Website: macys
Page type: customer-info-address
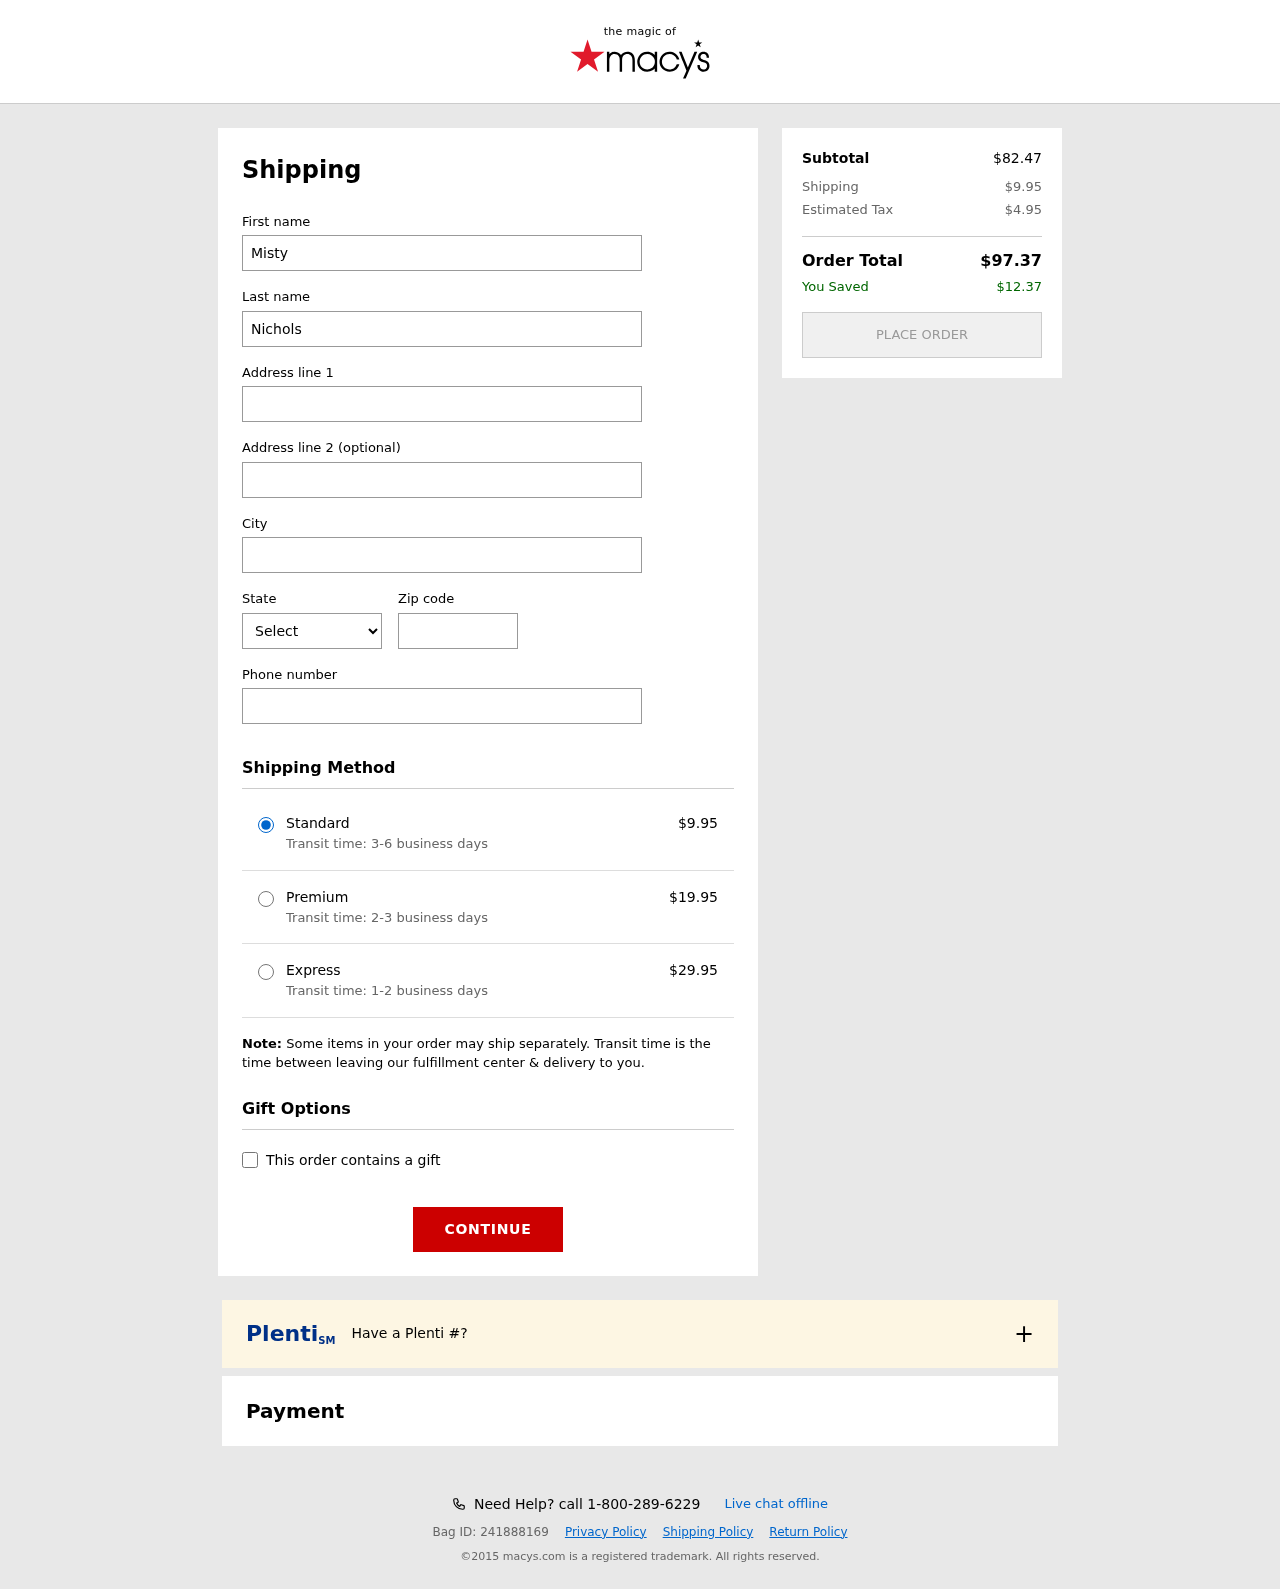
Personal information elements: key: PII_CITY
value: Patrickbury
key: PII_FIRSTNAME
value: Misty
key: PII_LASTNAME
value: Nicholson
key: PII_PHONE
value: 9254987984
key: PII_POSTCODE
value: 74728
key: PII_STATE_ABBR
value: HI
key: PII_STREET
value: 8101 Tiffany Groves Suite 444
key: PII_STREET2
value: Apt. 819
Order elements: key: ORDER_SHIPPING_COST
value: $9.95
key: ORDER_SHIPPING_COST_PREMIUM
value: $19.95
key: ORDER_SHIPPING_COST_EXPRESS
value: $29.95
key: ORDER_SUBTOTAL
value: $82.47
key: ORDER_TAX
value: $4.95
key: ORDER_TOTAL
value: $97.37
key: ORDER_SAVINGS
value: $12.37